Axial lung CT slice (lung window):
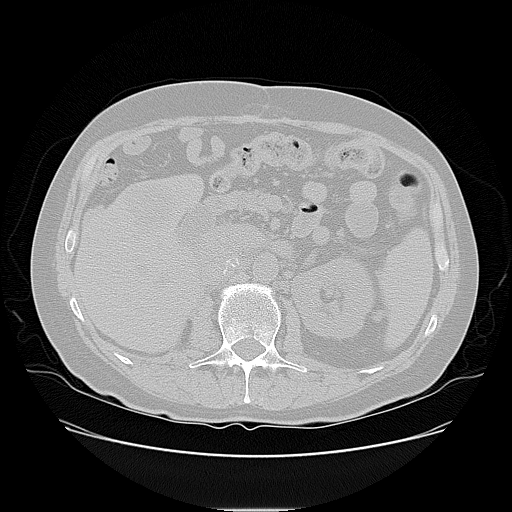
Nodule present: no